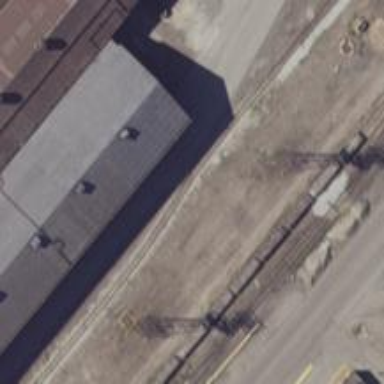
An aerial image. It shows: Rail spur service.